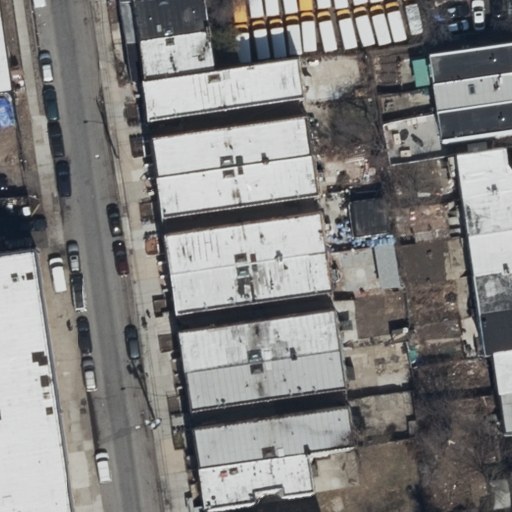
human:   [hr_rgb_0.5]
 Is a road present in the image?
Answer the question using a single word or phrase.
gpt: yes

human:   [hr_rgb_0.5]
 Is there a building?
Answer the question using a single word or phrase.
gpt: yes

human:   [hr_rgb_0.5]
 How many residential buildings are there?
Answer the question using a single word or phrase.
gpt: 26

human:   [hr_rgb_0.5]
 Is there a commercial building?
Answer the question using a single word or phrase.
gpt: no

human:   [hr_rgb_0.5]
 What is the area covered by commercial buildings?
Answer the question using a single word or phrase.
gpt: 0m2

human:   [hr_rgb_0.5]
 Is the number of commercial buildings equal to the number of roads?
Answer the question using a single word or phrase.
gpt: no

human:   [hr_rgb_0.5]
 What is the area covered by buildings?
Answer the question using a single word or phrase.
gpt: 4059m2

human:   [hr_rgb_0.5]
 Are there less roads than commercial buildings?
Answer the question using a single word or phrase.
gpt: no

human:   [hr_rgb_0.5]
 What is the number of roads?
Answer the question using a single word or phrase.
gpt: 1

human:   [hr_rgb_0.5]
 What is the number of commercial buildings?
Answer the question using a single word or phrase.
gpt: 0

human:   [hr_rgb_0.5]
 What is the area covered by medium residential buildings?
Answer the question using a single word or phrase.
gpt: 3935m2

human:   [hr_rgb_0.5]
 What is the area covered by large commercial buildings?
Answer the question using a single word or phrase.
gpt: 0m2

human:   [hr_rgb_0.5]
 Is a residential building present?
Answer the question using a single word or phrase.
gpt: yes

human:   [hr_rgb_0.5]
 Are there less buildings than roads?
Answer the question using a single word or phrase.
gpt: no

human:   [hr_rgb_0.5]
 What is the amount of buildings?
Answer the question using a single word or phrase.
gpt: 26

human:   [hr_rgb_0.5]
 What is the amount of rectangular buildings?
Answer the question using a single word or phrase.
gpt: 17

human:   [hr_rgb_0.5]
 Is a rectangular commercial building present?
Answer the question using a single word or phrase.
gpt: no

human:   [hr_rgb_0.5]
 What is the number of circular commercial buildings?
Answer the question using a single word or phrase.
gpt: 0

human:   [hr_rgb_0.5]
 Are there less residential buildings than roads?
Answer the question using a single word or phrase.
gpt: no

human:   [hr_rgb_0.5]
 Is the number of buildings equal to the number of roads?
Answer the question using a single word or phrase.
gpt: no

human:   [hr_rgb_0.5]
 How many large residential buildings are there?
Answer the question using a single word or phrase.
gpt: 0

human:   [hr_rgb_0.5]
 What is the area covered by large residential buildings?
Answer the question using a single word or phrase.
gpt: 0m2

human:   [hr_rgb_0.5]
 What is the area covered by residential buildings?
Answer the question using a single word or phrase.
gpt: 4059m2

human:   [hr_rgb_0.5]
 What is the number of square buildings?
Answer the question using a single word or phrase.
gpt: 0

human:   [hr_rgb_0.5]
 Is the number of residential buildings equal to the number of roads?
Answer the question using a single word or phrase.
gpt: no

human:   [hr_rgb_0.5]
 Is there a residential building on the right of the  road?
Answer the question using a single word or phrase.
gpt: yes

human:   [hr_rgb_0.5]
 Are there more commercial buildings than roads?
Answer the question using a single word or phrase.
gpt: no

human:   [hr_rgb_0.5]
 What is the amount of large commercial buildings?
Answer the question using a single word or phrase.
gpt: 0

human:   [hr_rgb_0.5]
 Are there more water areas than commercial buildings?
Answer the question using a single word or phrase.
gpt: no

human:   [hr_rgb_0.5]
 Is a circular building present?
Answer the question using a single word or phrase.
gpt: no

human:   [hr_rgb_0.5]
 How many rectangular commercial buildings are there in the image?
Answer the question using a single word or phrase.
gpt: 0

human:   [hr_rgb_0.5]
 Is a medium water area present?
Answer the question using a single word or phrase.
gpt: no

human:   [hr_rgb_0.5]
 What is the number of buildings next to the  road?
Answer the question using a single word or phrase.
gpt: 26

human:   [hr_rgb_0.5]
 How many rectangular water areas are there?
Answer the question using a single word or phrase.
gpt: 0

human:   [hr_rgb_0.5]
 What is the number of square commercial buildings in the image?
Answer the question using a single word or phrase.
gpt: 0

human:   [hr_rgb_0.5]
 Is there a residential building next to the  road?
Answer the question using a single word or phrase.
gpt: yes

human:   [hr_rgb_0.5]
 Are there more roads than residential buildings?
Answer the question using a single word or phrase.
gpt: no

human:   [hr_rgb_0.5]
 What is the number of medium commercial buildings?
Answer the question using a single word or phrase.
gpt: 0

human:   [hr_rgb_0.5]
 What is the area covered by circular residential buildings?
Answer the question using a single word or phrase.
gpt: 0m2

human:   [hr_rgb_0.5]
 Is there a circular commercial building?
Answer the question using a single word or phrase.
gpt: no

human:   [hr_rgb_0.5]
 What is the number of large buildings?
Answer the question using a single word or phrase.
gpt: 0

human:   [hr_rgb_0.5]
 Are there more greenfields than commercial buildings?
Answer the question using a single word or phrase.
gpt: no

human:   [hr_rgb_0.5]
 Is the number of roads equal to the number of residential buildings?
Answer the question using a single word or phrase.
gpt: no

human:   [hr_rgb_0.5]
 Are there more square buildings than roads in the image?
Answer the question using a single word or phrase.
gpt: no

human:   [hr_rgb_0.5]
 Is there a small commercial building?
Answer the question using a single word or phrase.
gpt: no

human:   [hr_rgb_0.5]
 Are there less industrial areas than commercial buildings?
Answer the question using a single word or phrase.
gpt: no

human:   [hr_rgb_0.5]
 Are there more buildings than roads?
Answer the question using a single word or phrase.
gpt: yes

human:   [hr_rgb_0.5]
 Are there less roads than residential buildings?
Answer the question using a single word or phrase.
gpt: yes

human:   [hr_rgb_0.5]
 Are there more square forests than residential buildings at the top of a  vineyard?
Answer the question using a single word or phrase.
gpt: no

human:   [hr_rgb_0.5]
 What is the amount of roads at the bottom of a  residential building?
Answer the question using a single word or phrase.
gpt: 0

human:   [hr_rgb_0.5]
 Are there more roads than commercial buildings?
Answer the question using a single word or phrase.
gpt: yes

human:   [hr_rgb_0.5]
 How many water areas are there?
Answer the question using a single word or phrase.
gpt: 0

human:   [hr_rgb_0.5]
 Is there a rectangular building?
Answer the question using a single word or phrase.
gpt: yes

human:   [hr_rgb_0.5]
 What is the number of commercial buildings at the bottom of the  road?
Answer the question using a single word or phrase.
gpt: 0

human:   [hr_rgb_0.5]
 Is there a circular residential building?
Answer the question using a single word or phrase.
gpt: no

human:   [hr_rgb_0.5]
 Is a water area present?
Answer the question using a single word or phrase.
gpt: no

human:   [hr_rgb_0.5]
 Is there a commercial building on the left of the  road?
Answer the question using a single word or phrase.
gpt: no

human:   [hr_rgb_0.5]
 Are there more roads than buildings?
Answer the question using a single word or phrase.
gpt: no

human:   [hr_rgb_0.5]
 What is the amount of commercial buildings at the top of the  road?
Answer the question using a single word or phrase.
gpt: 0

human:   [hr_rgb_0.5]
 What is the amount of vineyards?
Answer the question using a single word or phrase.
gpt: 0

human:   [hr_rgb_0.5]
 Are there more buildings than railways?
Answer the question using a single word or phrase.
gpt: yes

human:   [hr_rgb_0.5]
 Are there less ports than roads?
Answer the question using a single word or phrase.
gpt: yes

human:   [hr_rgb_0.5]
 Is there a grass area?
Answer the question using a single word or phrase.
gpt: no

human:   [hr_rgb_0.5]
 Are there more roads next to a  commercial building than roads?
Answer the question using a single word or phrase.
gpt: no